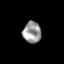
Tissue: prostate
Cell type: T cells
Senescence score: 0.2152
Nuclear area (px): 381
Mean DAPI intensity: 153.916